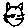
Label: cat